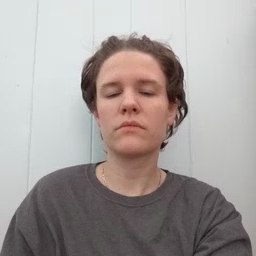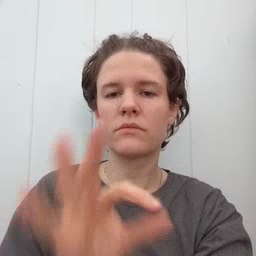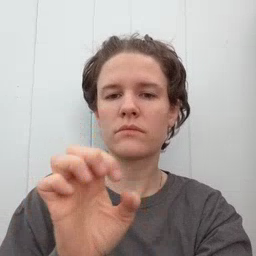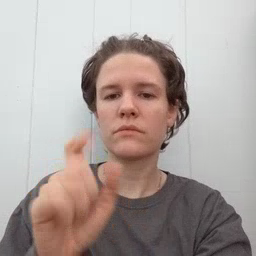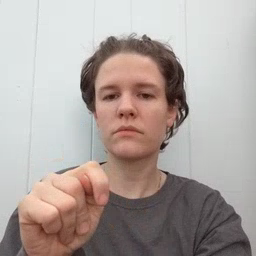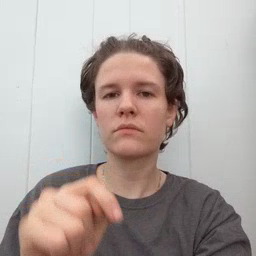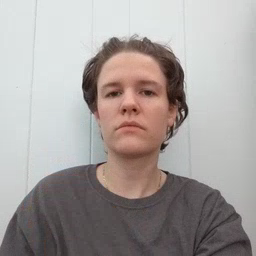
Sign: feet